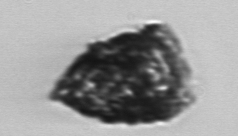
Label: Tintinnopsis